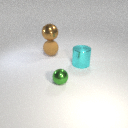
large cyan metal cylinder behind small green metal sphere